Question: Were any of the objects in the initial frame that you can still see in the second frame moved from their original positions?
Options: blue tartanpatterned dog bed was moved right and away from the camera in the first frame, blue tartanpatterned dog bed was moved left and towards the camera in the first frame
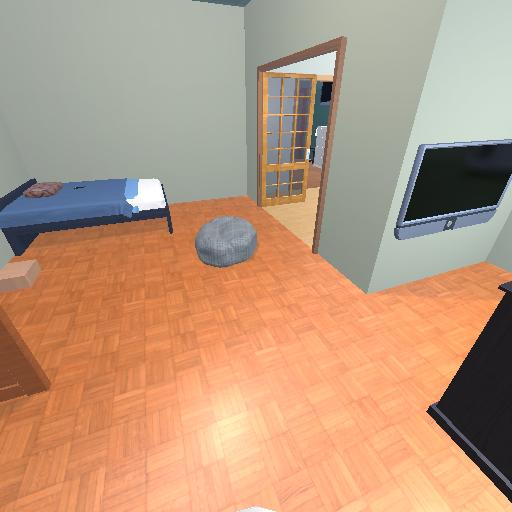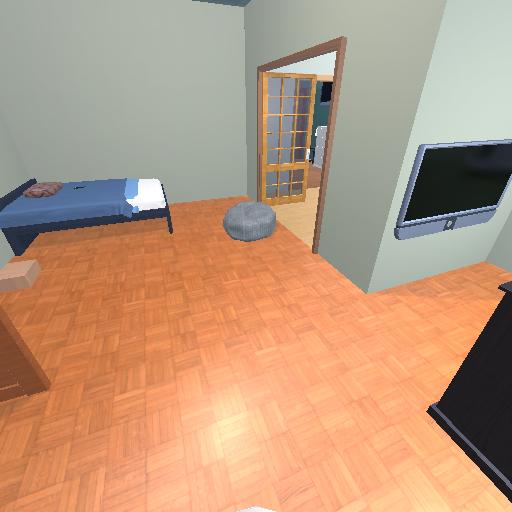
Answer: blue tartanpatterned dog bed was moved right and away from the camera in the first frame